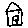
Label: house